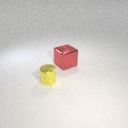
large red metal cube to the right of small yellow metal cylinder